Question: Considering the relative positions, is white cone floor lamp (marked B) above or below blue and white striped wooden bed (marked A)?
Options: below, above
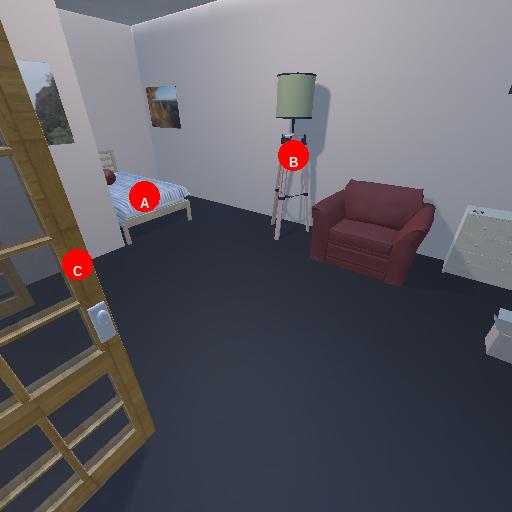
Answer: below